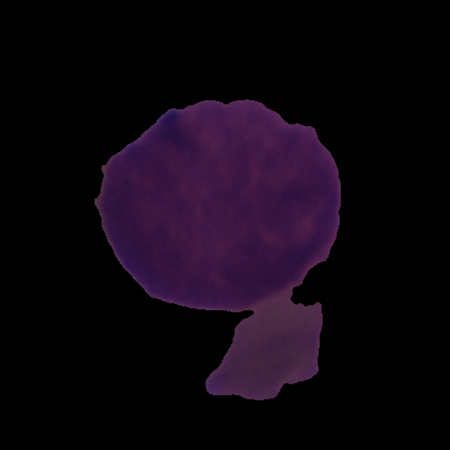
Label: cancer